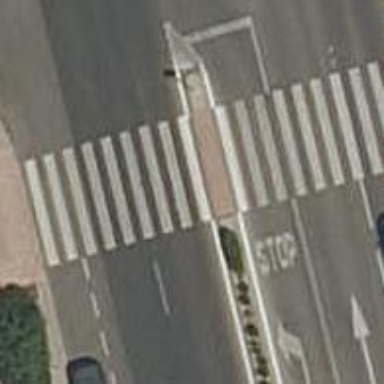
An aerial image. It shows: Uncontrolled zebra crossing on the road.